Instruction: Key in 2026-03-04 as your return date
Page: home
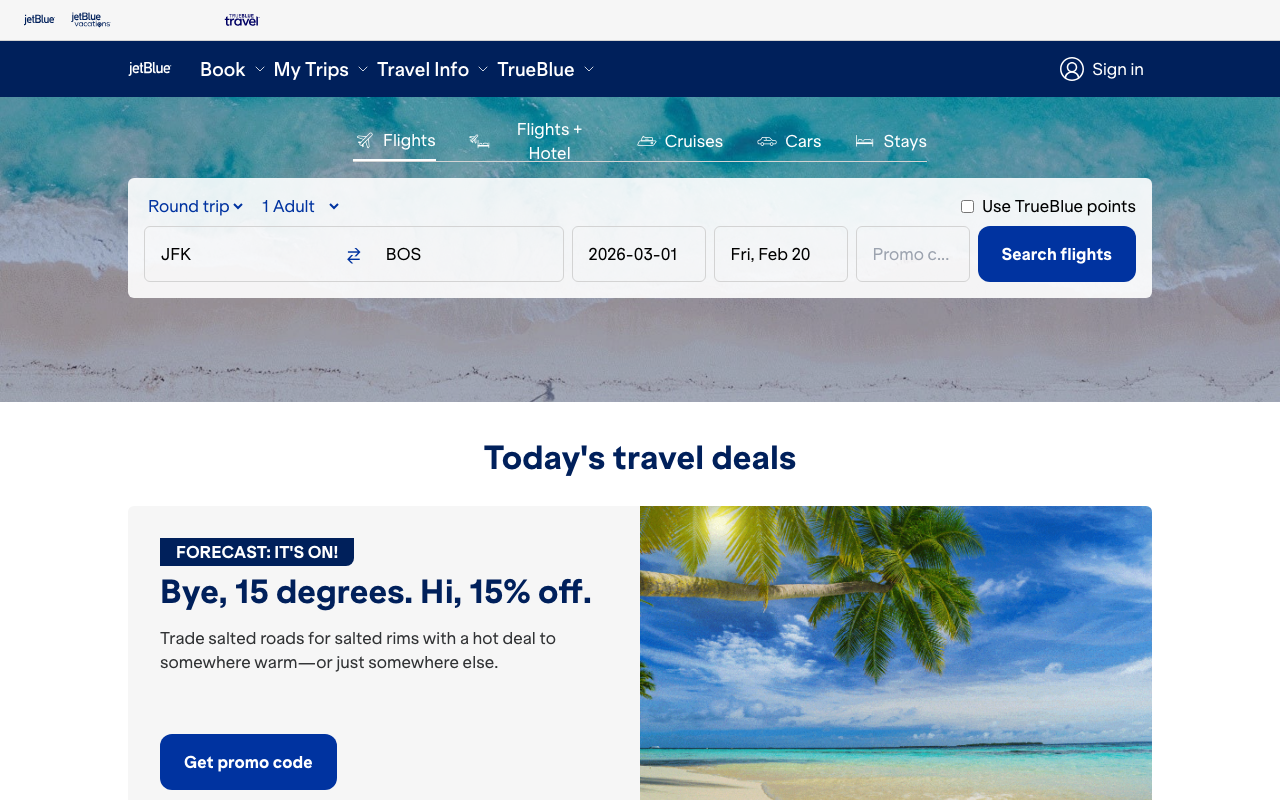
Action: type